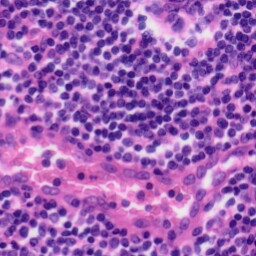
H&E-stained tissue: Tonsil